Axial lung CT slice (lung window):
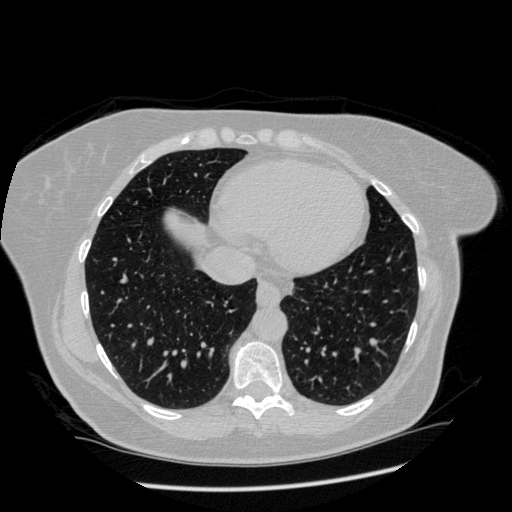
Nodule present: no